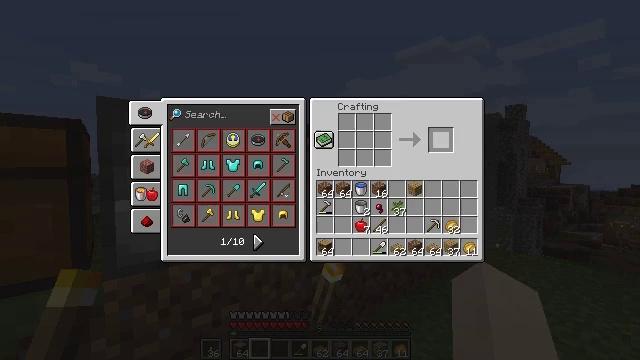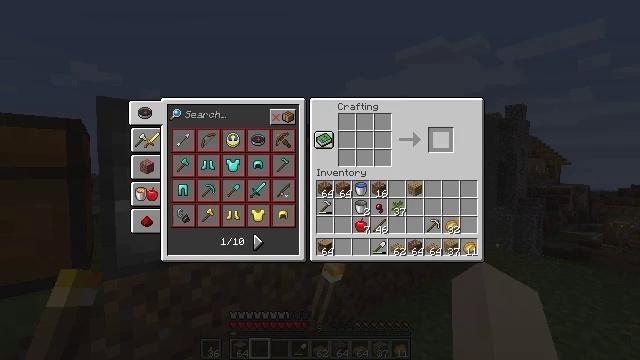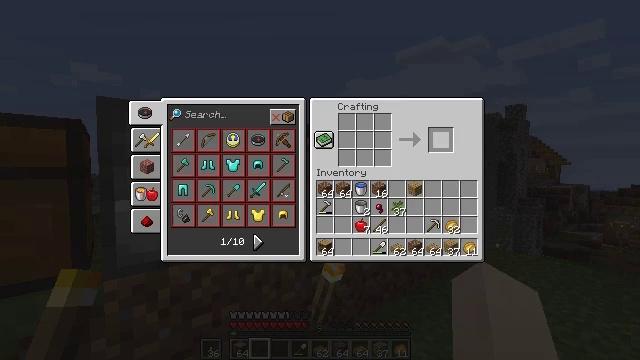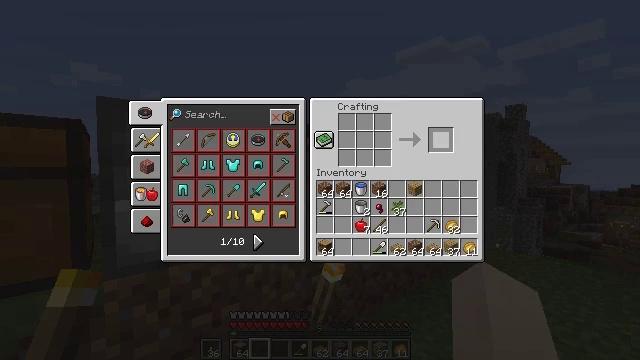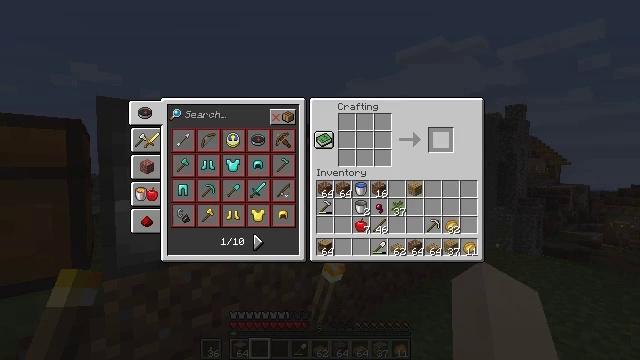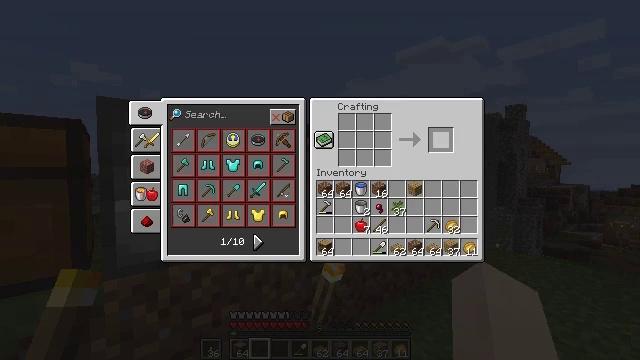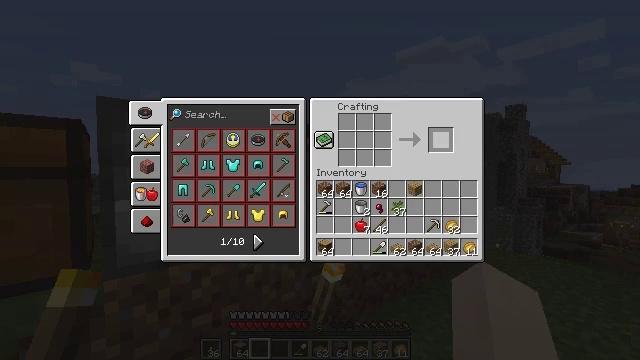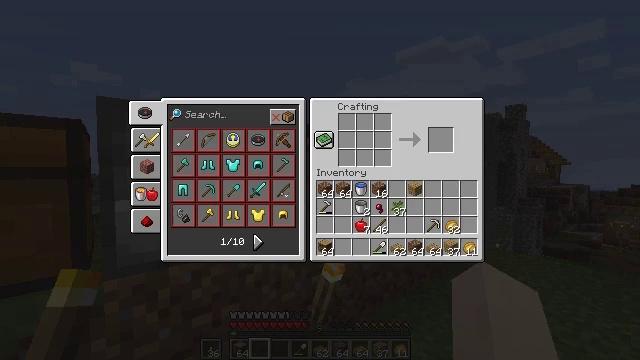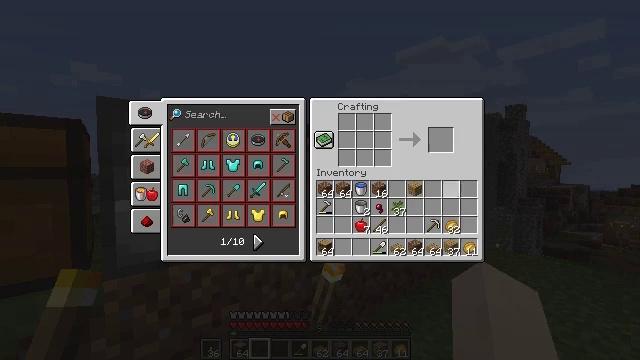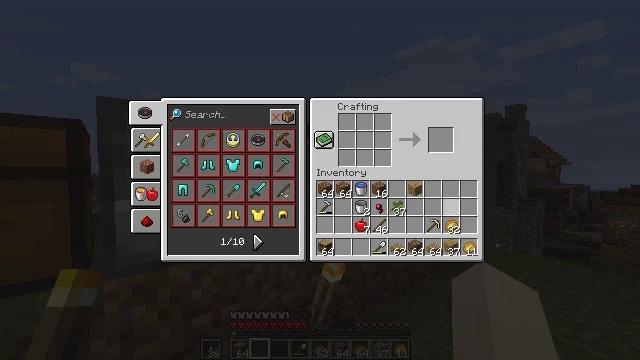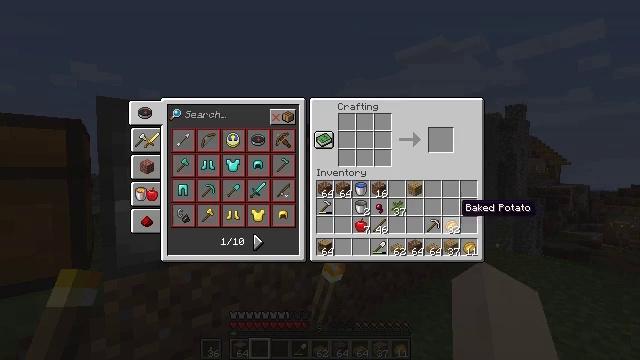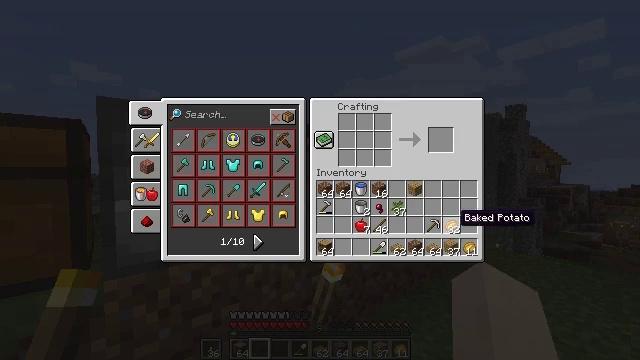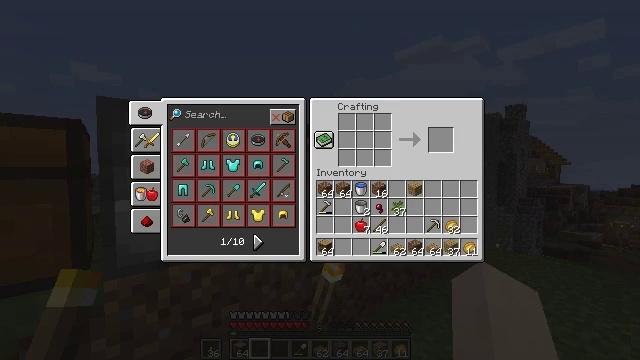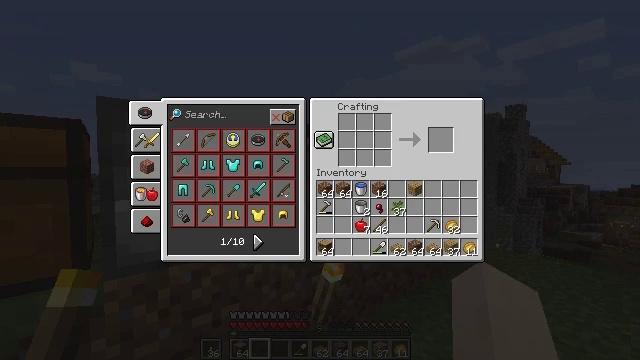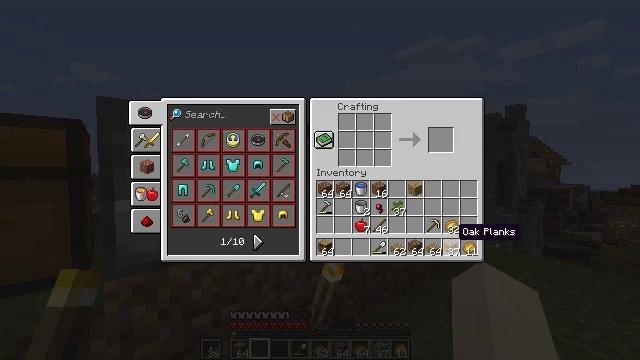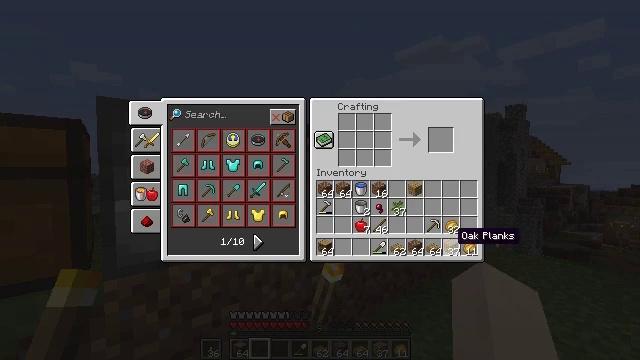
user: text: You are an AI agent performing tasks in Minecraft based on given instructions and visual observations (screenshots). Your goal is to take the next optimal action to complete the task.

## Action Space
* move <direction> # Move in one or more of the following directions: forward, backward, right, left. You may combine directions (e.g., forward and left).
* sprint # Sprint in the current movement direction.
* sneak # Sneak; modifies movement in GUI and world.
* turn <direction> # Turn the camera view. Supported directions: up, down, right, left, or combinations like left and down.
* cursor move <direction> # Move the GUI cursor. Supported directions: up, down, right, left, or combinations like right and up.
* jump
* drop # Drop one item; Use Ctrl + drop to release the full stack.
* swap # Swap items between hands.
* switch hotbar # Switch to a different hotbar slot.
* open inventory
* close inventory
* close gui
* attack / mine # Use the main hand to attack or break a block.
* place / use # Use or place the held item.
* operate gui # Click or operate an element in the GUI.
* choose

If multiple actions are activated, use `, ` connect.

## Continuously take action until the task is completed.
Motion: motion action
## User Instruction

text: Craft an oak button using one oak plank.
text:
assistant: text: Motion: open gui
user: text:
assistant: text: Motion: no_op
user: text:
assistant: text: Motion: no_op
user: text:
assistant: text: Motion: no_op
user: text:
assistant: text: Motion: no_op
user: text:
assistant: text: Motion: no_op
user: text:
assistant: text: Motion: cursor move down
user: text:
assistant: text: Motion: cursor move down
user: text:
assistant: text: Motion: cursor move down
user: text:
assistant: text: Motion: cursor move down
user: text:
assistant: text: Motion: cursor move down
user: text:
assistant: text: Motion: cursor move down
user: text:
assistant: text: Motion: no_op
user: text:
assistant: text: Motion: no_op
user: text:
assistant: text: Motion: no_op
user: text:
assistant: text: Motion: no_op
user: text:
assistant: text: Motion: no_op
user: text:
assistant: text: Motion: operate gui
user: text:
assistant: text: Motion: operate gui
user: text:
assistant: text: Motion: cursor move up, operate gui
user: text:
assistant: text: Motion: cursor move left and up
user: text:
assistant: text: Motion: cursor move left and up
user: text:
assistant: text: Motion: cursor move left and up
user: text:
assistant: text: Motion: no_op
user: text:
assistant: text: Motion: no_op
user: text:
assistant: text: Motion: no_op
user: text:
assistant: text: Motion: no_op
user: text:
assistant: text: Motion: no_op
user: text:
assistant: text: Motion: no_op
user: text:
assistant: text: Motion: operate gui